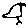
Label: bird